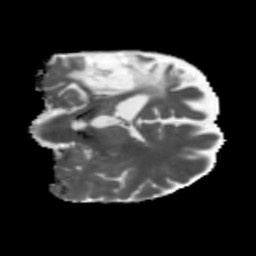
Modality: MD
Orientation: coronal
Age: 56
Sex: female
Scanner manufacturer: siemens
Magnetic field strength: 3 T
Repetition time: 5.47 s
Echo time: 0.0854 s